Field crop: maize
Growth stage: 2
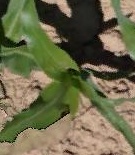
Species: maize